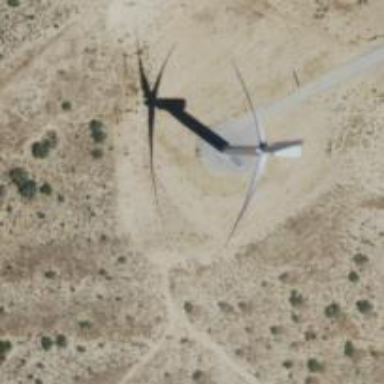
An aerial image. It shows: Wind generator powered by horizontal axis wind turbine.